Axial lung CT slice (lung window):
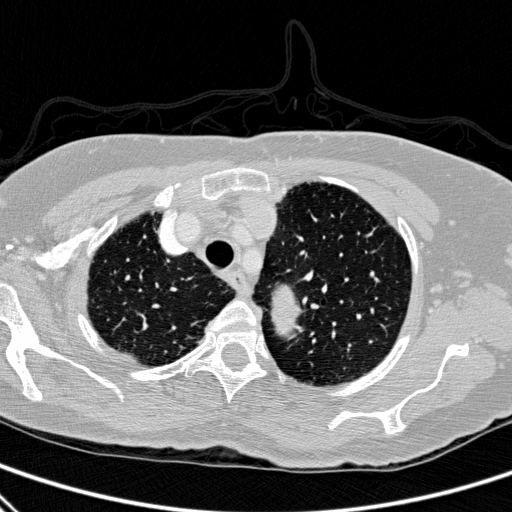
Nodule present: no